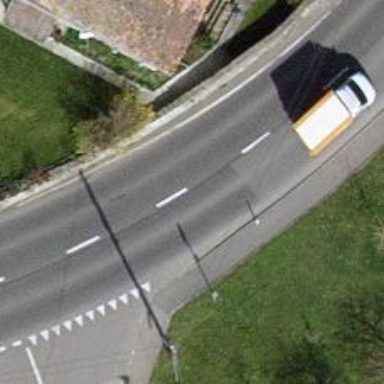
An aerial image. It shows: Secondary road.